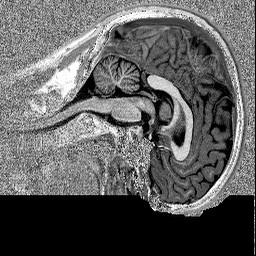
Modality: MP2RAGE
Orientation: sagittal
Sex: male